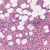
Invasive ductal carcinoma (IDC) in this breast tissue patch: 1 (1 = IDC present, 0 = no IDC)